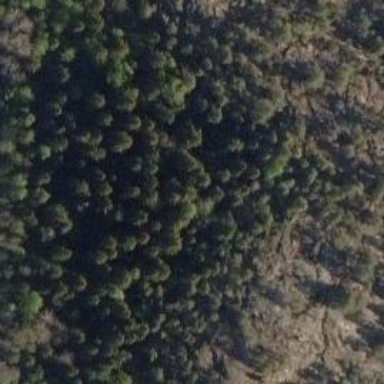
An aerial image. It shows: Natural cliff.